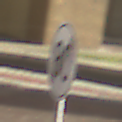
Verkehrszeichen: EndeGeschwindigkeit80
Umgebung: Outdoor, Urban
Tageszeit: MorningAfternoon
Wetter: PartlyCloudy
Licht: Natural
Jahreszeit: NotSpecified
Kontrast: HighContrast